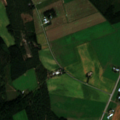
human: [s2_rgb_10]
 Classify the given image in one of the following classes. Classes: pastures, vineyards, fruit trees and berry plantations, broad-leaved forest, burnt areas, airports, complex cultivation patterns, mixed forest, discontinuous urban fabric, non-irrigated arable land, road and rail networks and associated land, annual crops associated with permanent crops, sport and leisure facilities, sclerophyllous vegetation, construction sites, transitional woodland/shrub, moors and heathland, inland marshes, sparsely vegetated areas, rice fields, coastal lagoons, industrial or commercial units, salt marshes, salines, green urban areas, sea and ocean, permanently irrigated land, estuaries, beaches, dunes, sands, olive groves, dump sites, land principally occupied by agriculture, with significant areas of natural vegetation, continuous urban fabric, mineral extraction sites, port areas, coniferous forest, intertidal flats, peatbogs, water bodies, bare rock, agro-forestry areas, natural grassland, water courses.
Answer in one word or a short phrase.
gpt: non-irrigated arable land, land principally occupied by agriculture, with significant areas of natural vegetation, coniferous forest